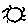
Label: sun